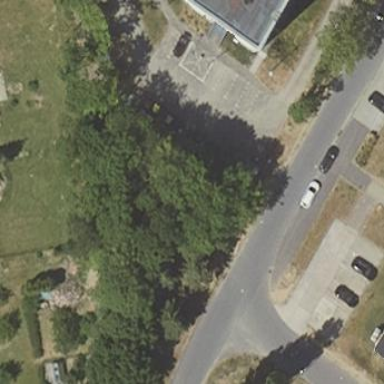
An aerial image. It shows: Parking area.